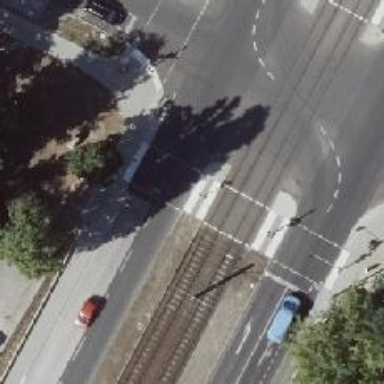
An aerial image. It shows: Footway that serves as traffic island.